Question: I wish to show my text like "Current page number / Total pages" using CSS

Html code :
'''
<p class="pagenumber> 2 / 5 </p>
'''
Can you assist?
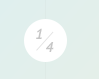
Answer: A solution with two extra elements for the numbers and a pseudo element for the dividing line.
You still need to adjust it for your design and layout to make it look good.
'''
.pagenumber {
position: relative;
width: 3em;
height: 3em;
background: #aaa;
border-radius: 50%;
color: #fff;
}
.pagenumber:before {
content: '';
position: absolute;
left: 20%;
right: 20%;
top: 50%;
height: 1px;
background: #fff;
transform: rotate(-30deg);
}
.pagenumber .current {
position: absolute;
text-align: right;
right: 1.5em;
top: 0.5em;
}
.pagenumber .total {
position: absolute;
left: 1.5em;
bottom: 0.5em;
}
'''
'''
<div class="pagenumber">
<div class="current">2</div>
<div class="total">5</div>
</div>
'''